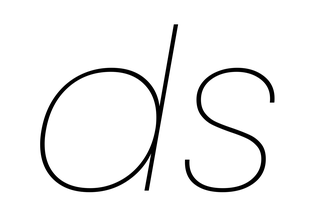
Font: Poppins-ThinItalic